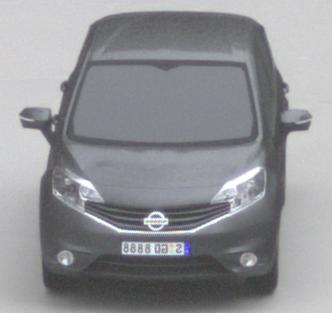
Make: Nissan
Model: Note 1.2
Detailed model: Note (E12) (10/13 - 12/16)
Model produced from: 2013/10
Model produced until: 2015/09
Doors: 5
Color: gray
Road condition: wet road
Daytime: morning or afternoon
Contrast: low contrast